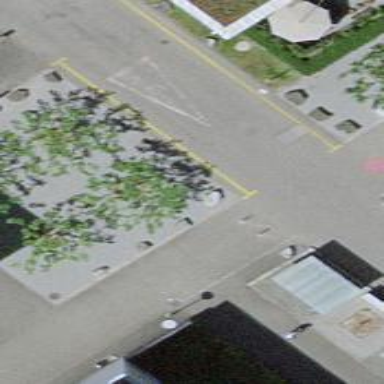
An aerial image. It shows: Bollard.